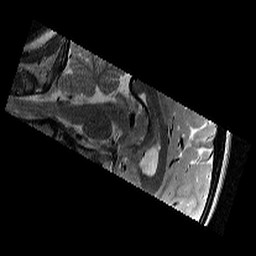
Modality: T2w
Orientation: sagittal
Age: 11
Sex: female
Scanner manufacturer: siemens
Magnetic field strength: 3 T
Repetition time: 9.23 s
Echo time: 0.067 s